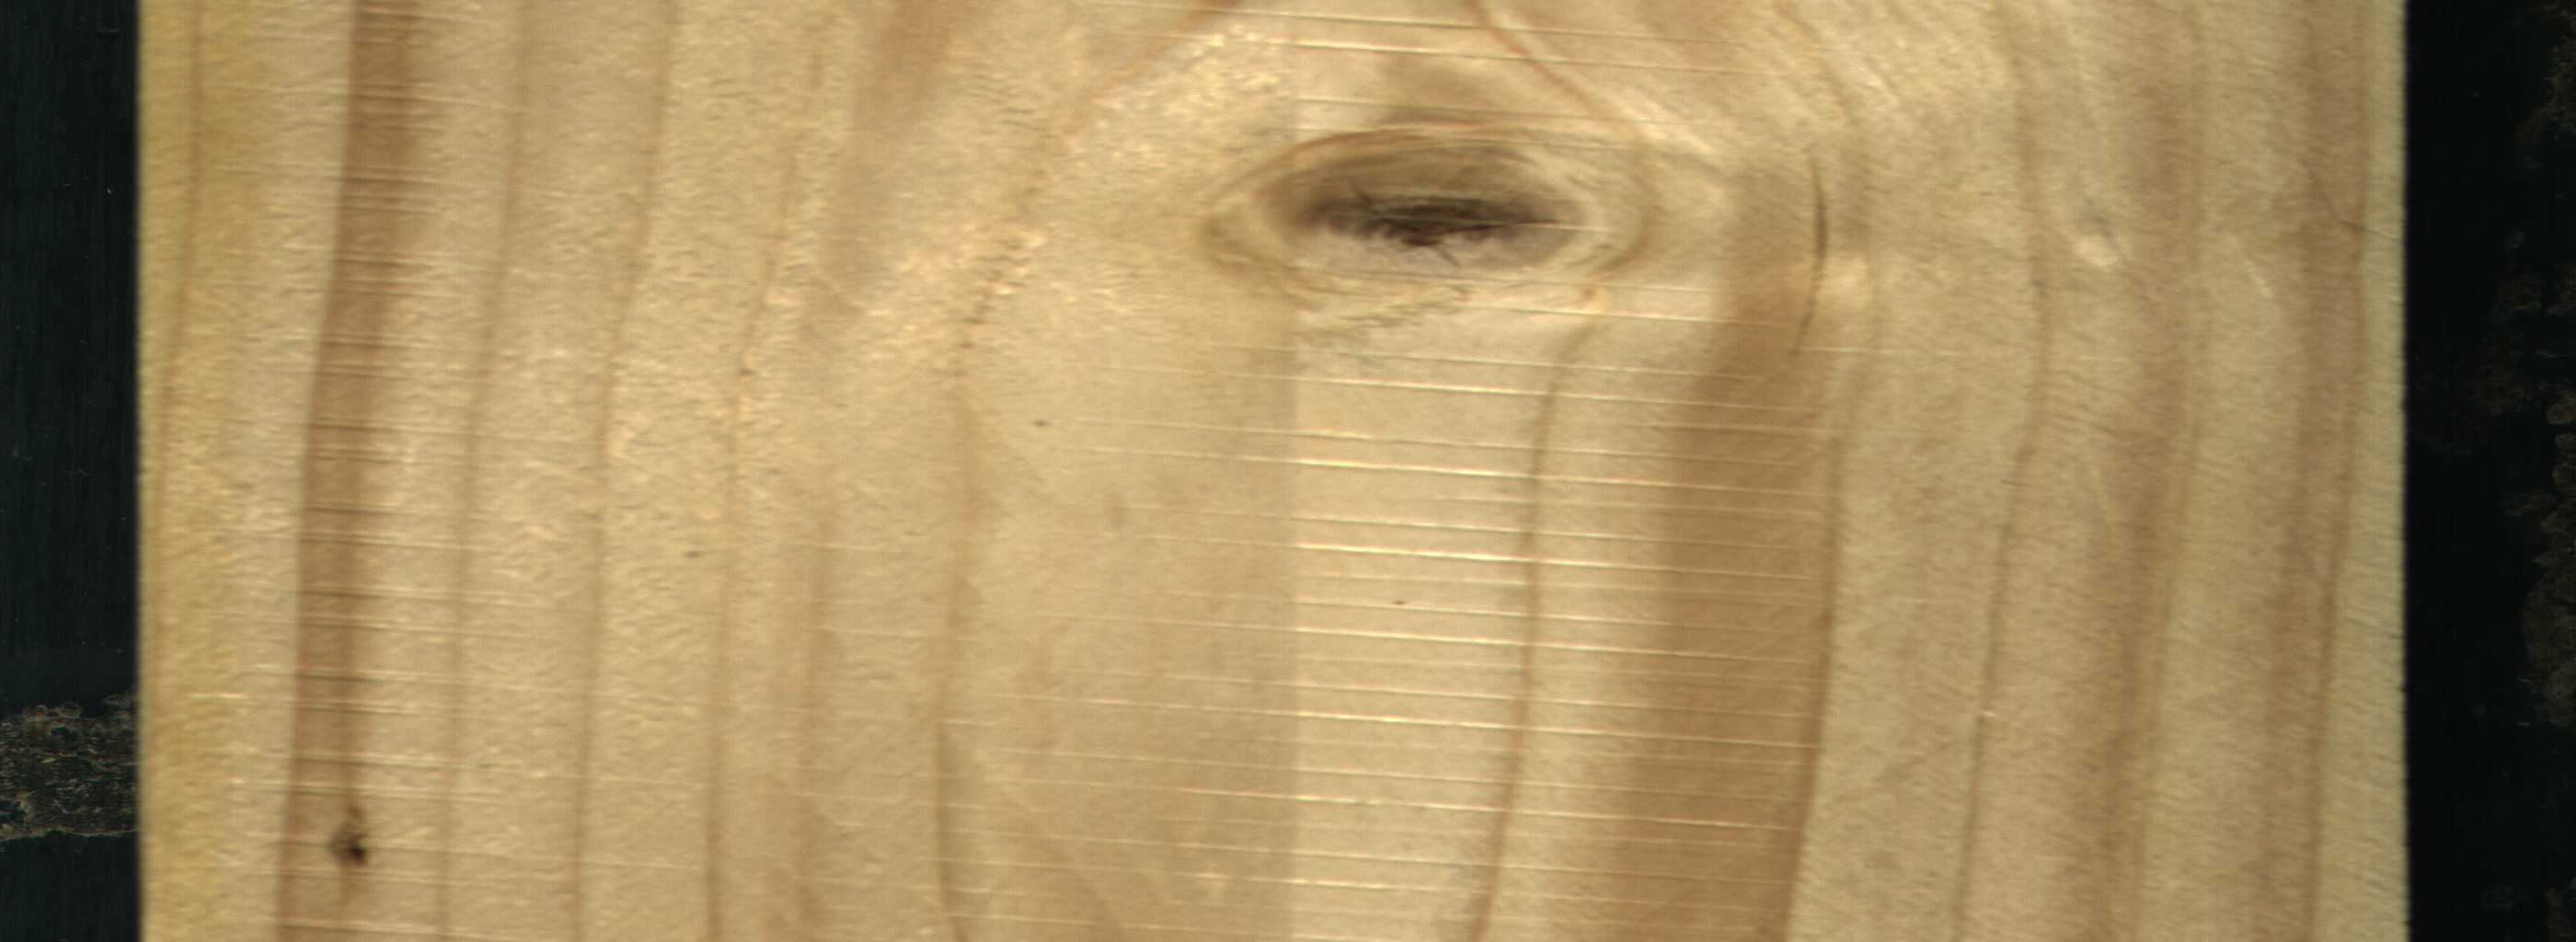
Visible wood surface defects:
Dead_Knot